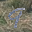
Label: 9